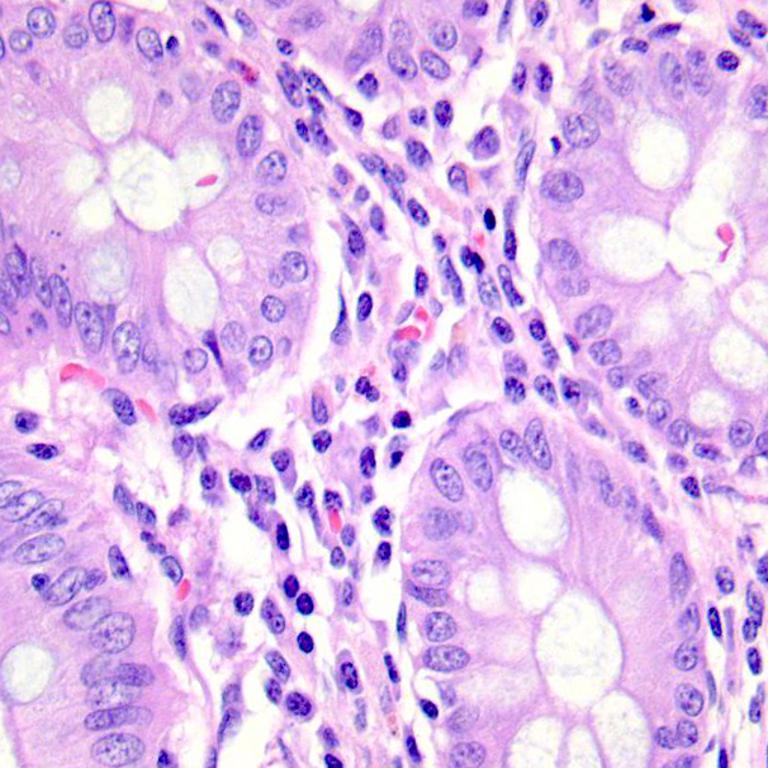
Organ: colon
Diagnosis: benign